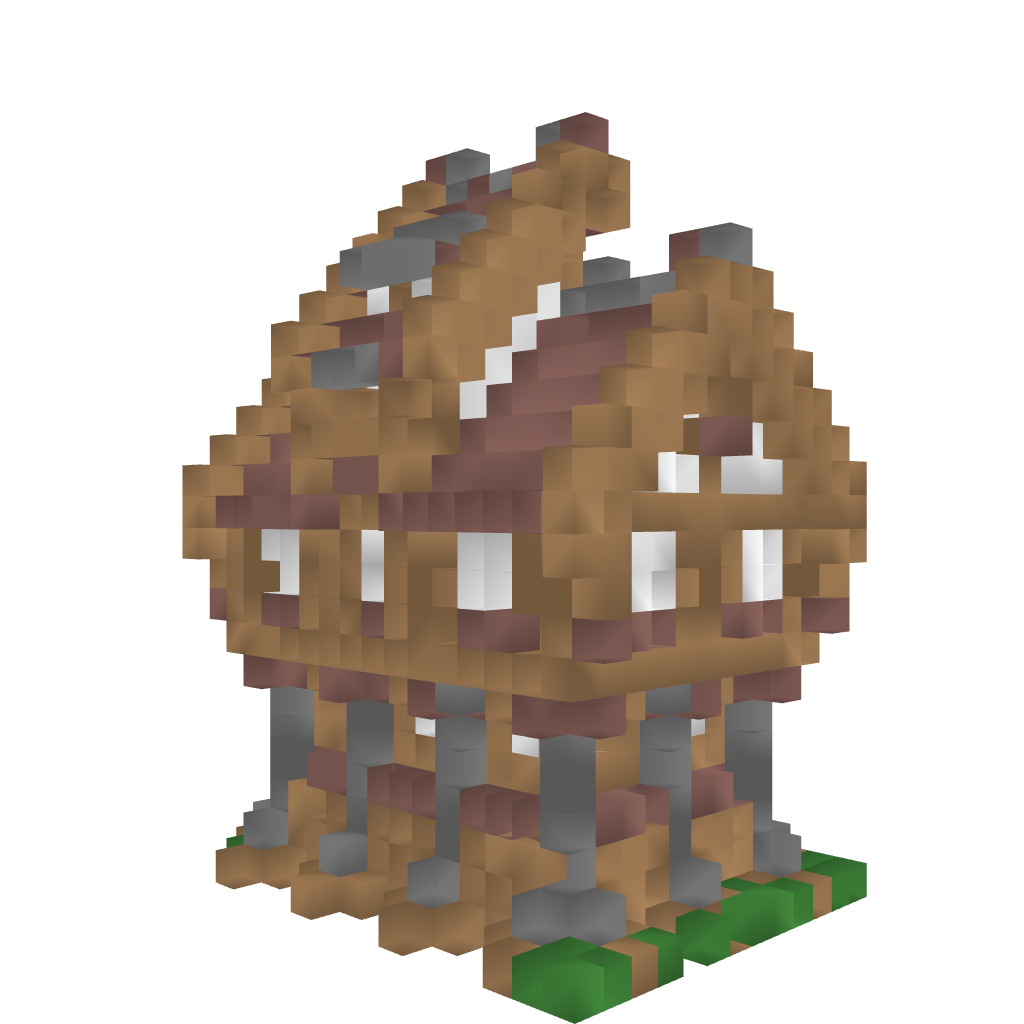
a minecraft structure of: Medieval Medium House high quality